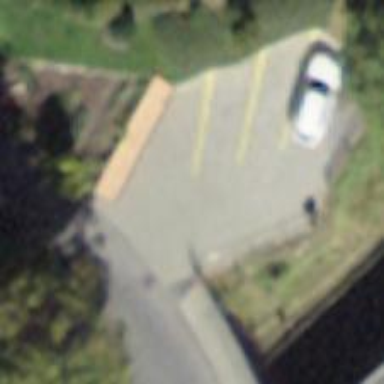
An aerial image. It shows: Parking area with asphalt surface.